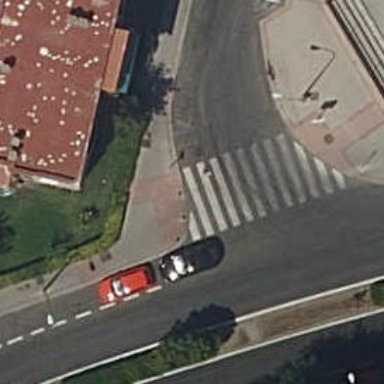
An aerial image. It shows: Bollard.